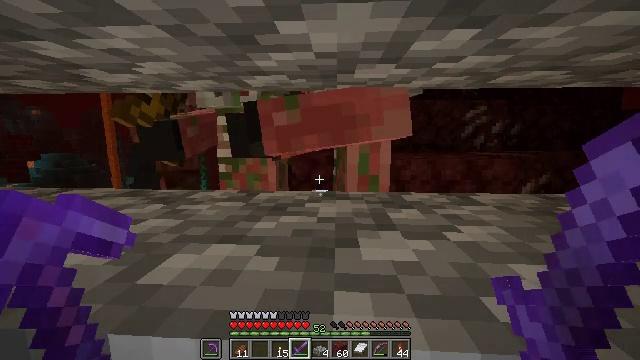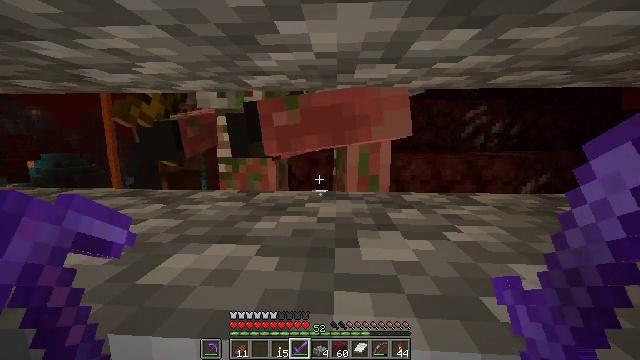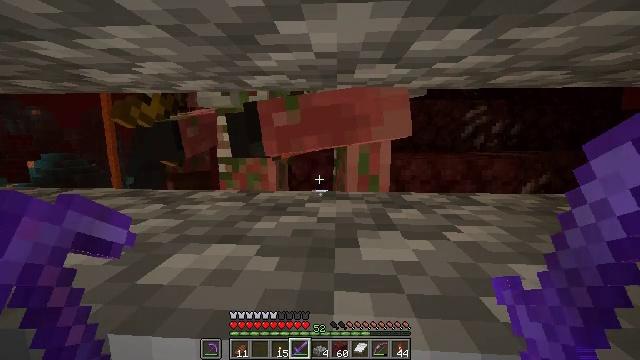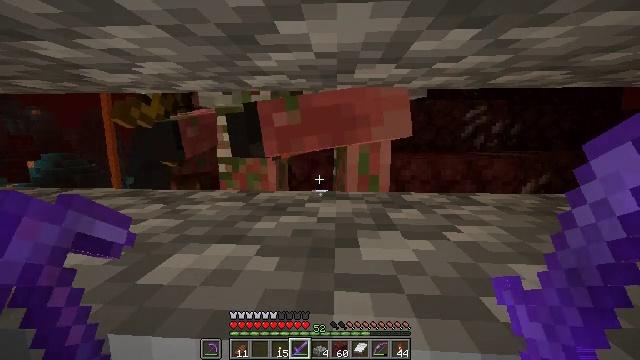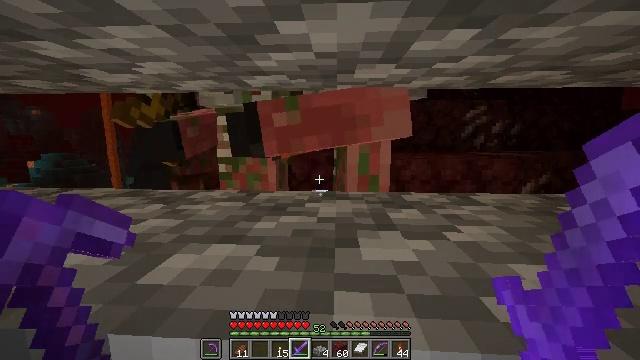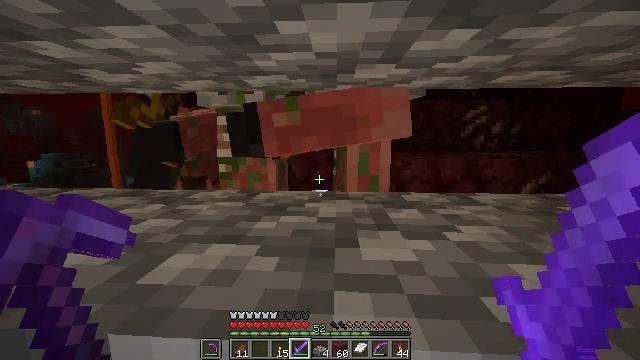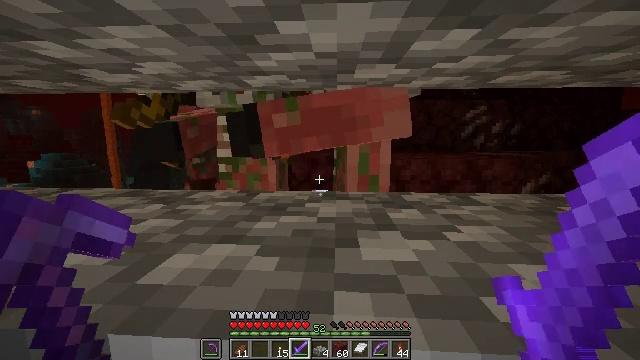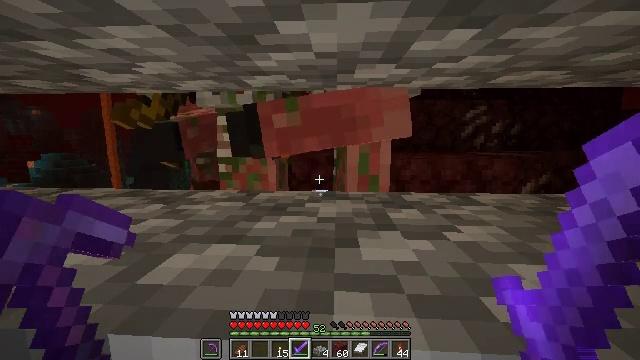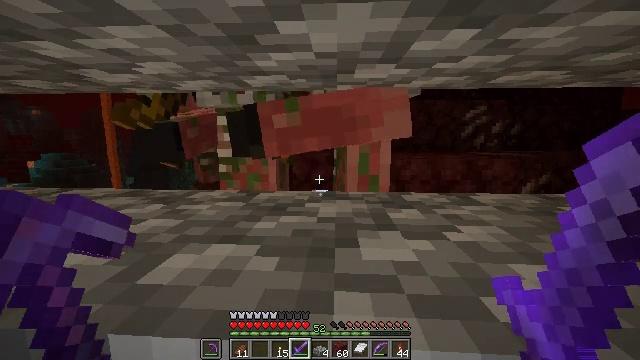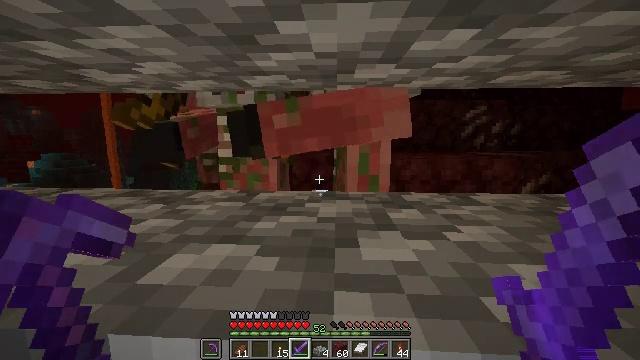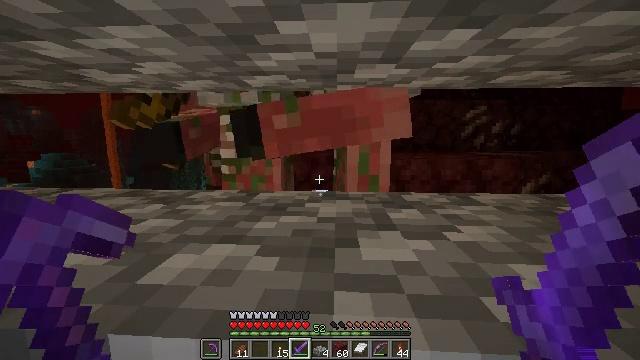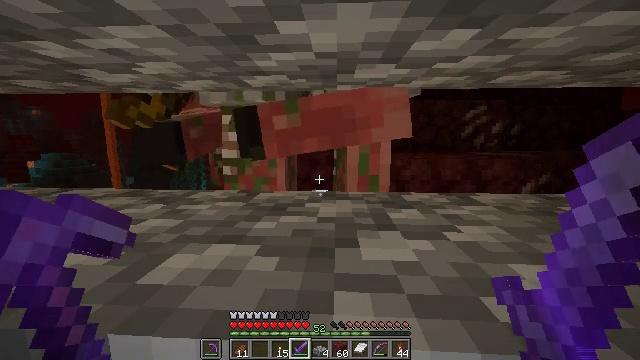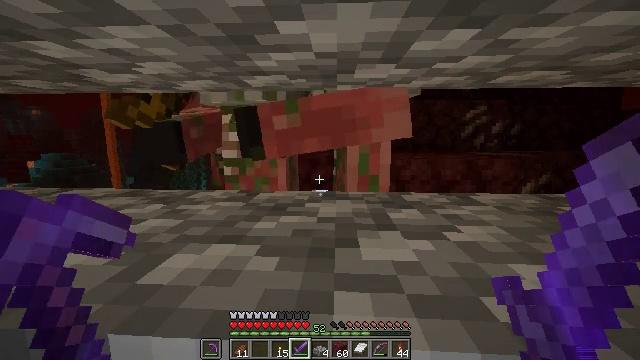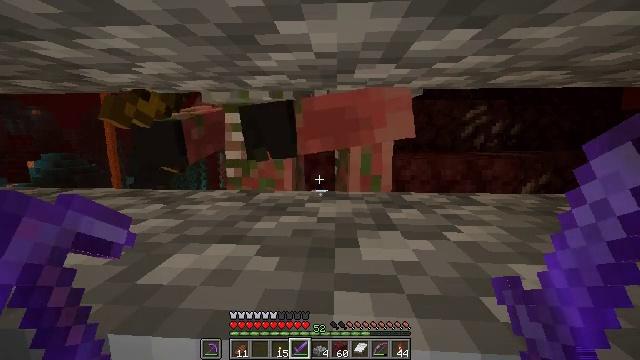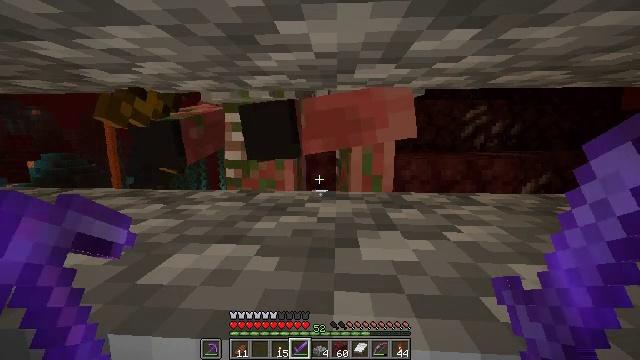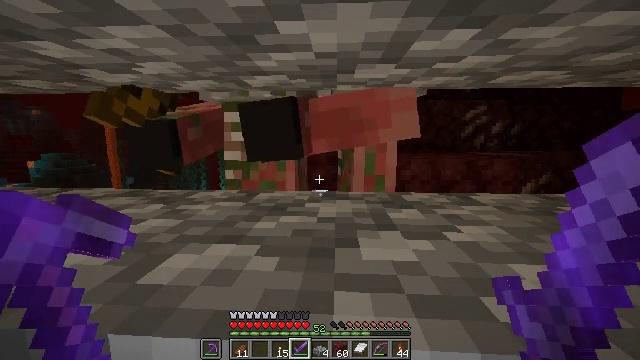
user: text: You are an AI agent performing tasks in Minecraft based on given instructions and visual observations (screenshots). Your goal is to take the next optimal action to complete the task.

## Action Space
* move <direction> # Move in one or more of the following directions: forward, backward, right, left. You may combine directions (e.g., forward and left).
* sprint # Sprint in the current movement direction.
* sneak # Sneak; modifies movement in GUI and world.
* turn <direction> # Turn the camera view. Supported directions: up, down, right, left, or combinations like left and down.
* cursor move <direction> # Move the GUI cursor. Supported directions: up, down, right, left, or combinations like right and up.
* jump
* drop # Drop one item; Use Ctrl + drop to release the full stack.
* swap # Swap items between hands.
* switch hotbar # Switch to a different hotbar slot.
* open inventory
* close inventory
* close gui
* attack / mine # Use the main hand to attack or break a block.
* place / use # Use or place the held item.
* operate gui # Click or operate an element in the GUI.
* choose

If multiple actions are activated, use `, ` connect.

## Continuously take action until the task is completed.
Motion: motion action
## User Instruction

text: Hunt the zombified piglin.
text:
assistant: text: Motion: no_op
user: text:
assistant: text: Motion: no_op
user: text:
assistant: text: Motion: no_op
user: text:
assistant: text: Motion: no_op
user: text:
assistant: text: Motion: no_op
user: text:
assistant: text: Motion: no_op
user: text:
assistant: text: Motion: no_op
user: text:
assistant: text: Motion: no_op
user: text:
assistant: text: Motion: no_op
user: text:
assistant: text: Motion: no_op
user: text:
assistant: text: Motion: no_op
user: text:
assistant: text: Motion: no_op
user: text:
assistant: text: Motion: no_op
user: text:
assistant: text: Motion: no_op
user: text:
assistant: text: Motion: no_op
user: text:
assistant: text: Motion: no_op
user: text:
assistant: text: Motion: no_op
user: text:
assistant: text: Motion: no_op
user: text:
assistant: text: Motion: no_op
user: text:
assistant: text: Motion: no_op
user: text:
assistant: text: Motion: no_op
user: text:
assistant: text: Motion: no_op
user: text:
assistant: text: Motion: no_op
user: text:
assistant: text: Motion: no_op
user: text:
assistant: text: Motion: no_op
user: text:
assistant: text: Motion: no_op
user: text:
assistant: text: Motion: no_op
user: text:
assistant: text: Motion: no_op
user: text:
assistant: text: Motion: no_op
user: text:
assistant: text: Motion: no_op